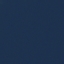
Land use / land cover: SeaLake